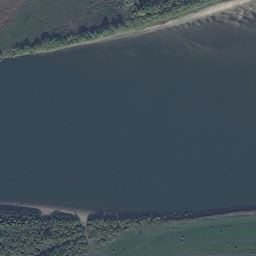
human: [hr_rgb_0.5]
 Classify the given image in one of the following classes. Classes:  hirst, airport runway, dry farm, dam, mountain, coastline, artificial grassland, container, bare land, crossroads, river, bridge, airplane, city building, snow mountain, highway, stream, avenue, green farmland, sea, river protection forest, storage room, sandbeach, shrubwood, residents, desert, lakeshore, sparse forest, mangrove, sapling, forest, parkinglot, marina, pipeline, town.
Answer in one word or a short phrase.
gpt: river